Question: What is the reading of the measurement in the image?
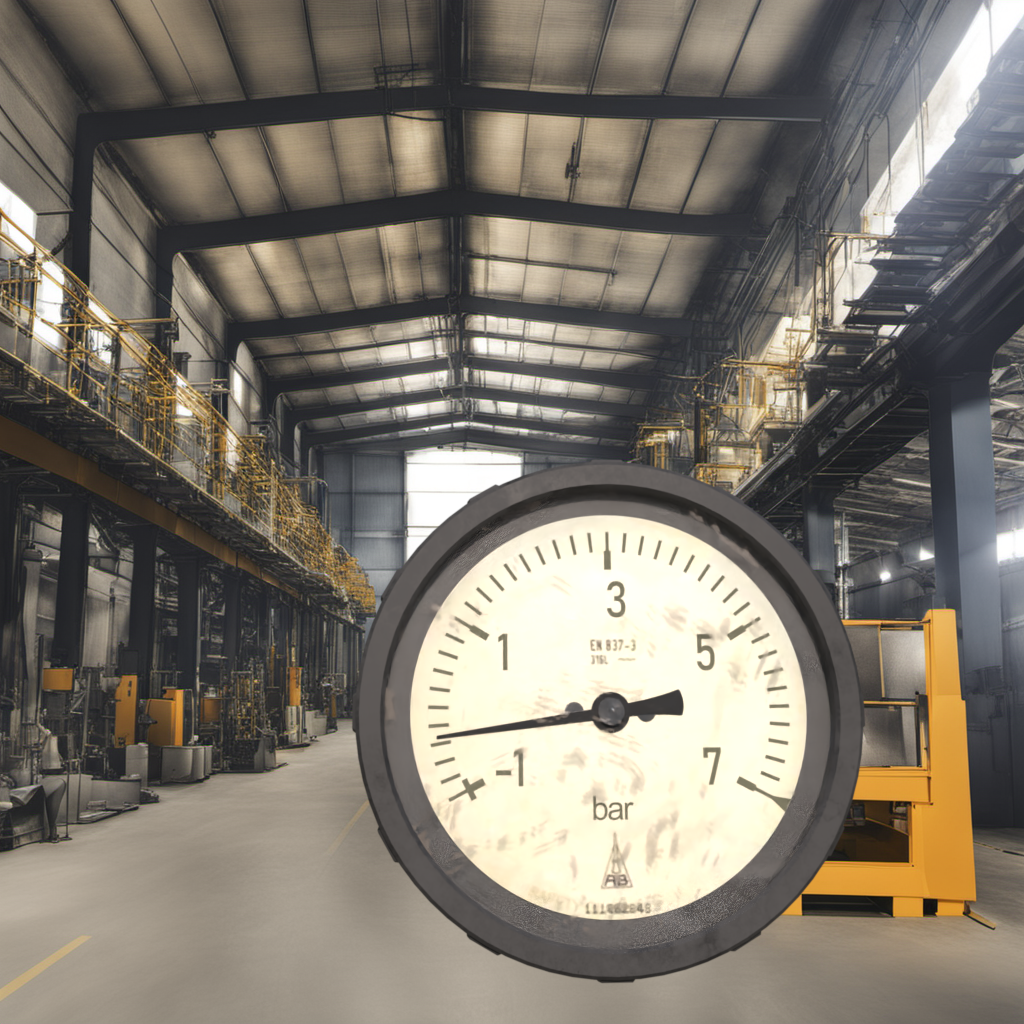
Answer: The result is -0.28
Question: What is the value range of this measurement?
Answer: The range is from -1 to 7
Question: What is the minimum and maximum value of this measurement?
Answer: The minimum value is -1 and the maximum value is 7